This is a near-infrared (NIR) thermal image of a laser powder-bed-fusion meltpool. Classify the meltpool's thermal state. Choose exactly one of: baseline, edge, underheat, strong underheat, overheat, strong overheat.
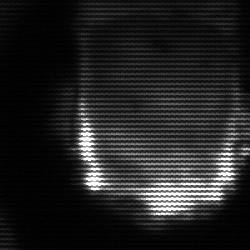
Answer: baseline